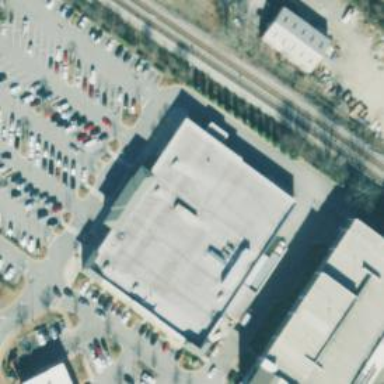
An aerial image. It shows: Retail building housing supermarket.